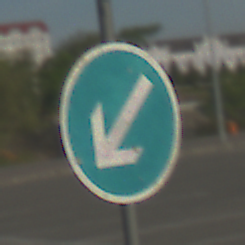
Verkehrszeichen: VorgeschriebeneVorbeifahrtLinks
Umgebung: Outdoor, Suburban
Tageszeit: MorningAfternoon
Wetter: PartlyCloudy
Licht: Natural
Jahreszeit: NotSpecified
Kontrast: HighContrast